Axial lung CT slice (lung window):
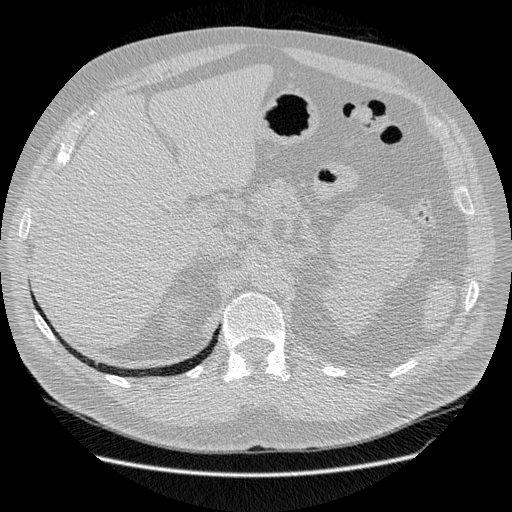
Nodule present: no